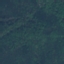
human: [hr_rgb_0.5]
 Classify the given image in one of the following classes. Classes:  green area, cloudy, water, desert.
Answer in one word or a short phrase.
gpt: green area